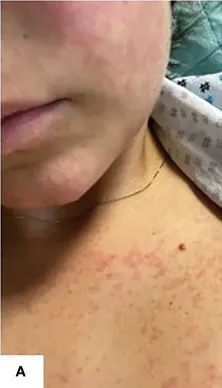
(A) Day +6: development of erythematous itchy rash, spreading to malar regions to upper and lower limbs.
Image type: medical_photograph (skin_photograph)